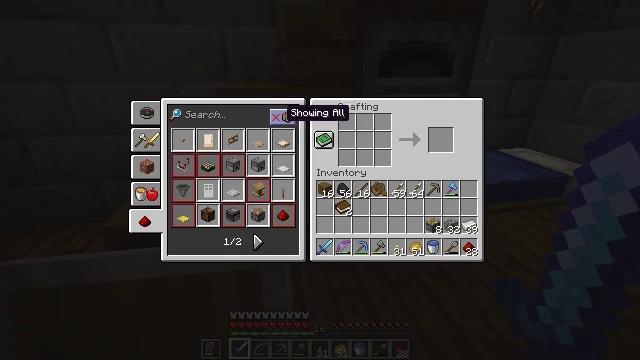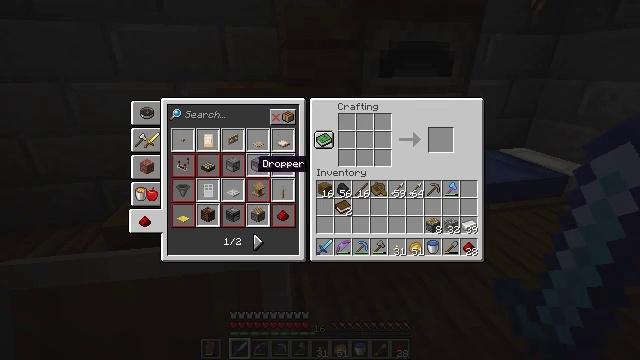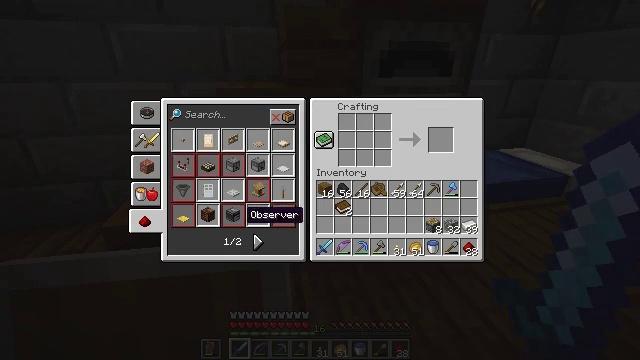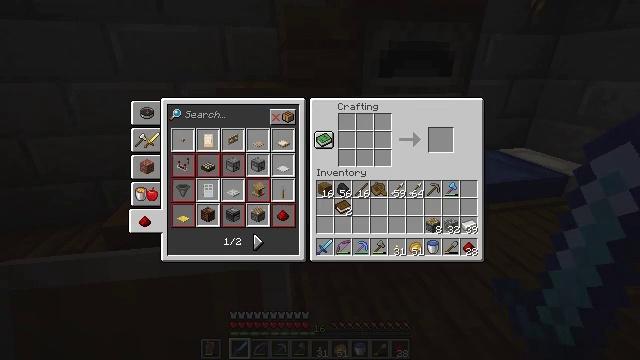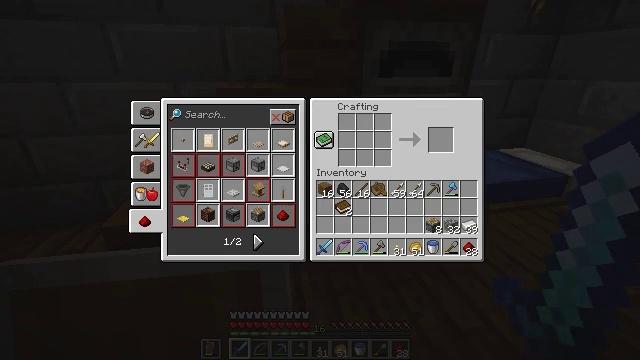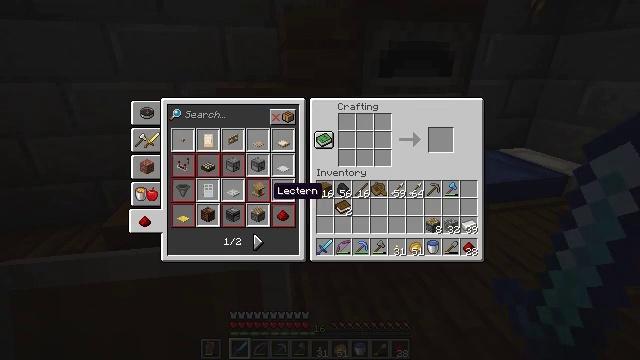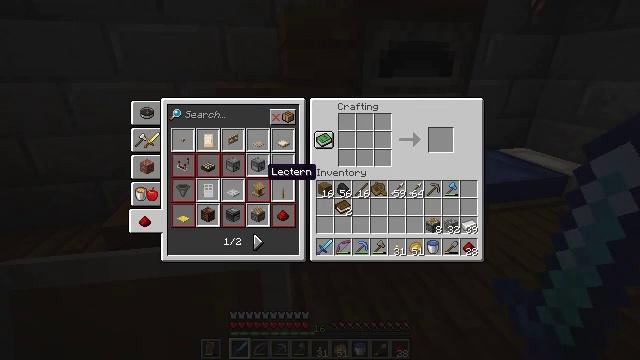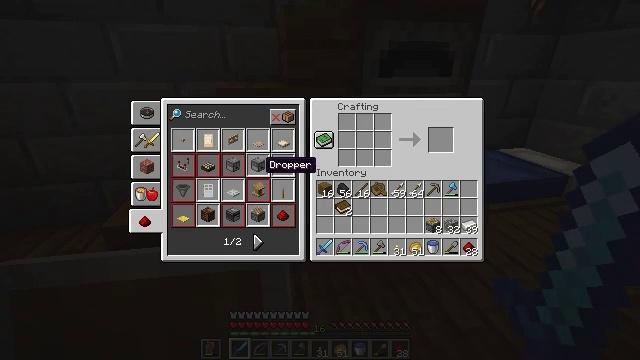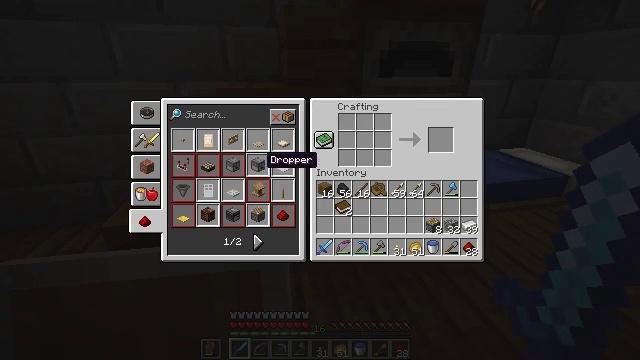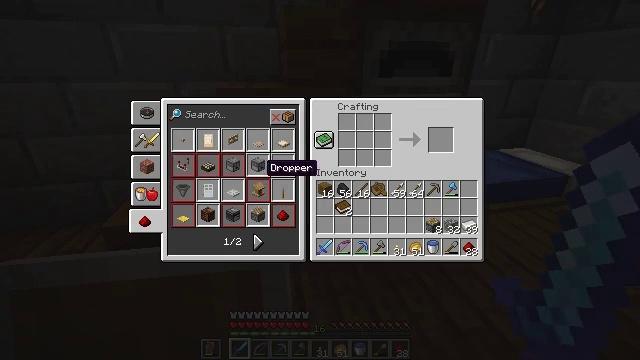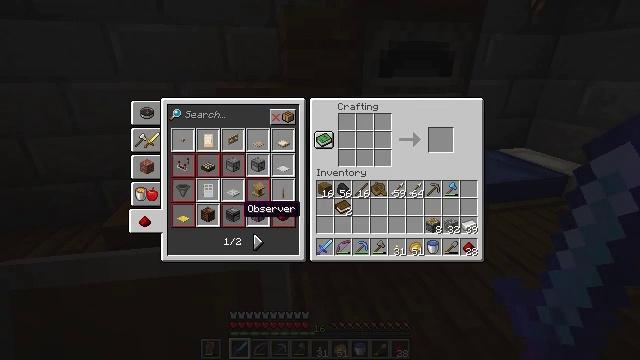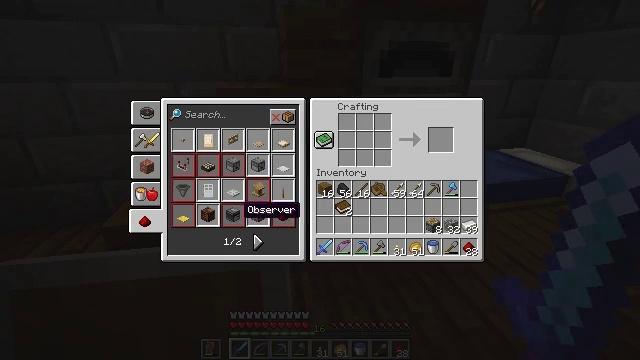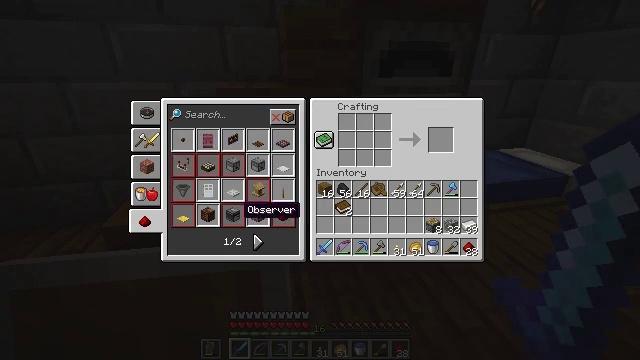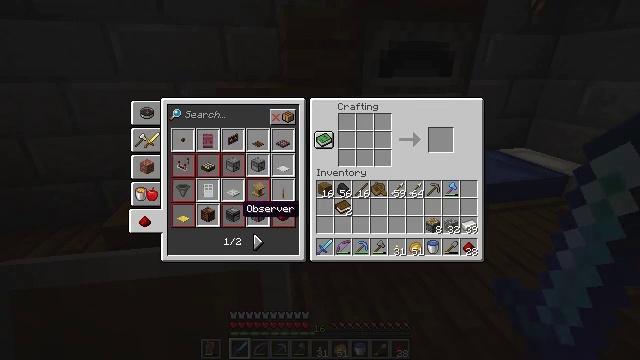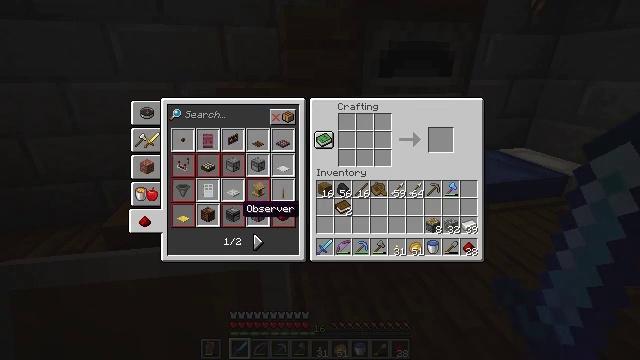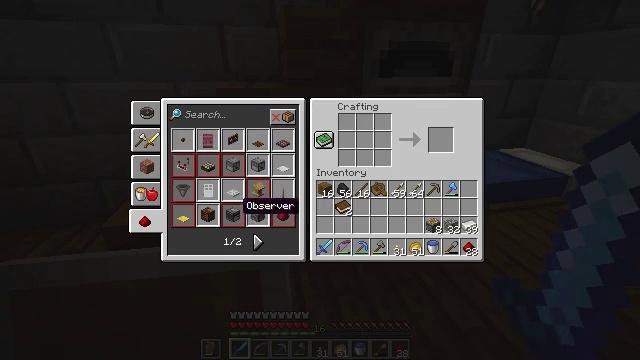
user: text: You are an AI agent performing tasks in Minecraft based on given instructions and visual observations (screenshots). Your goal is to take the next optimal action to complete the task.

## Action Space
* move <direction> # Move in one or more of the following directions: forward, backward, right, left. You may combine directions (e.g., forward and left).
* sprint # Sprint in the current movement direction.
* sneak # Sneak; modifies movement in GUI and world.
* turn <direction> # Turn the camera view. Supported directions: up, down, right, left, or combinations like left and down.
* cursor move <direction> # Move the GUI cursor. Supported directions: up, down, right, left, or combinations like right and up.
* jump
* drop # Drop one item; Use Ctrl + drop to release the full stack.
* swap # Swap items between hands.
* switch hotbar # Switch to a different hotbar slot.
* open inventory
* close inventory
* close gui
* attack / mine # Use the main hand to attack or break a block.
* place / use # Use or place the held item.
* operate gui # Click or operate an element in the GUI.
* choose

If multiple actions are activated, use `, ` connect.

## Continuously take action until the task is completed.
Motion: motion action
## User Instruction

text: Put the necessary items in the crafting grid to make an observer.
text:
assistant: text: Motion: cursor move left and down
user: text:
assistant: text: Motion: cursor move left and down
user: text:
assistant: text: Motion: cursor move down
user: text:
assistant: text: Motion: no_op
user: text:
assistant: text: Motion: cursor move right and up
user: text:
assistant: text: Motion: cursor move up
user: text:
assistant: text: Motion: cursor move up
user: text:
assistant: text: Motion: no_op
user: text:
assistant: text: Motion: cursor move down
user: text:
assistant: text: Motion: cursor move left and down
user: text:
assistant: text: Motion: no_op
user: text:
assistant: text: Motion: no_op
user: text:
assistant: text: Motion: no_op
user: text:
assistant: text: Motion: no_op
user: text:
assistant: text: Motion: no_op
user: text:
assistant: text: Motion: no_op
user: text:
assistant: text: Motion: cursor move right
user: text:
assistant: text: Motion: turn right and up, close gui
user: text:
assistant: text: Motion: turn right and down
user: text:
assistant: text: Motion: no_op
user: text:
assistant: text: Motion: move forward
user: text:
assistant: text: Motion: move forward, turn right
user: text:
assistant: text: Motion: move forward, turn right and down
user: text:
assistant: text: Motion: move forward, turn right and down
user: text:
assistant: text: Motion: move forward, turn right and down
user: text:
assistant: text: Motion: move forward, use / place
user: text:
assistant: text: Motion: move forward, turn down, use / place
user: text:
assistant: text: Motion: move forward, turn right and down
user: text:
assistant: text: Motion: move forward, turn left
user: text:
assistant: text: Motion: move forward, turn left and down